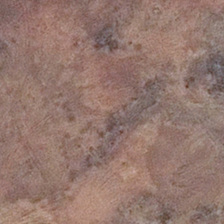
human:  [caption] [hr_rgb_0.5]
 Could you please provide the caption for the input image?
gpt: it is a piece of bareland .

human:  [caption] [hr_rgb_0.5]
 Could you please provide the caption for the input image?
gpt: it is a piece of bareland .

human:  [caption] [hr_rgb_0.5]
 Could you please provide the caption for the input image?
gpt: it is a piece of bareland .

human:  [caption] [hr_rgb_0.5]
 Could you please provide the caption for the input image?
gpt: it is a piece of bareland .

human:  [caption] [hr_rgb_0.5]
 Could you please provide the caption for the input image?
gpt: it is a piece of bareland .